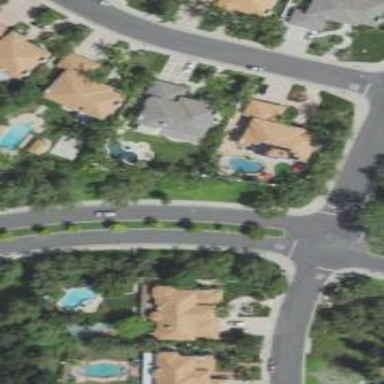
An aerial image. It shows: Residential road.